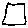
Label: square